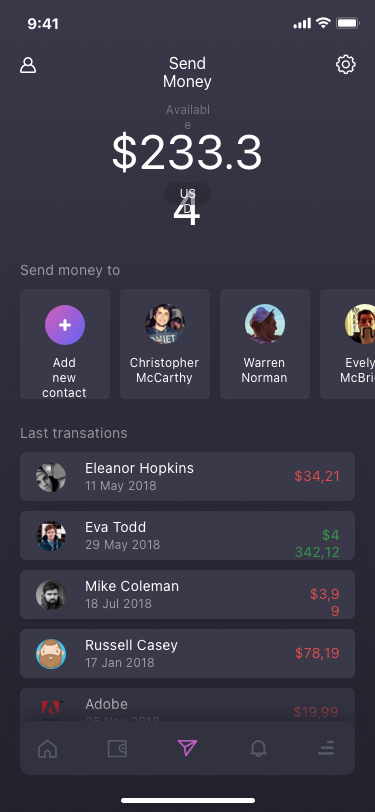
Text in this UI design:
Send Money
Add new
contact
Christopher McCarthy
Warren Norman
Evelyn McBride
Send money to
Last transations
Eleanor Hopkins
11 May 2018
$34,21
Eva Todd
29 May 2018
$4 342,12
Mike Coleman
18 Jul 2018
$3,99
Russell Casey
17 Jan 2018
$78,19
Adobe
06 Nov 2018
$19,99
4363  1234  5678  9101
11/20
expiration
4363  1234  5678  9101
11/20
expiration
$233.34
USD
Available